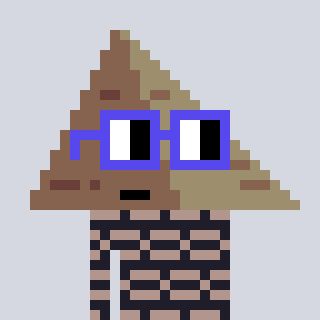
a pixel art character with square blue glasses, a pyramid-shaped head and a grayscale-colored body on a cool background